Field crop: maize
Growth stage: 1
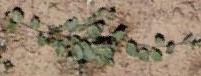
Species: convolvulus